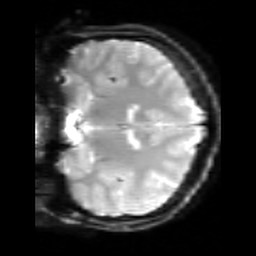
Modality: inplaneT2
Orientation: coronal
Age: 19
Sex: female
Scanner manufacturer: siemens
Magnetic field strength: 3 T
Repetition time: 5 s
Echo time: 0.034 s